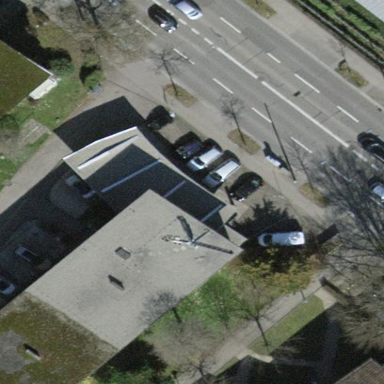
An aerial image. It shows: View of roof of building.